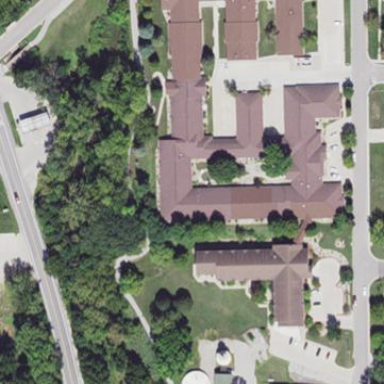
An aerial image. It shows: Nursing home building.